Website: crate-barrel
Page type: account-selection
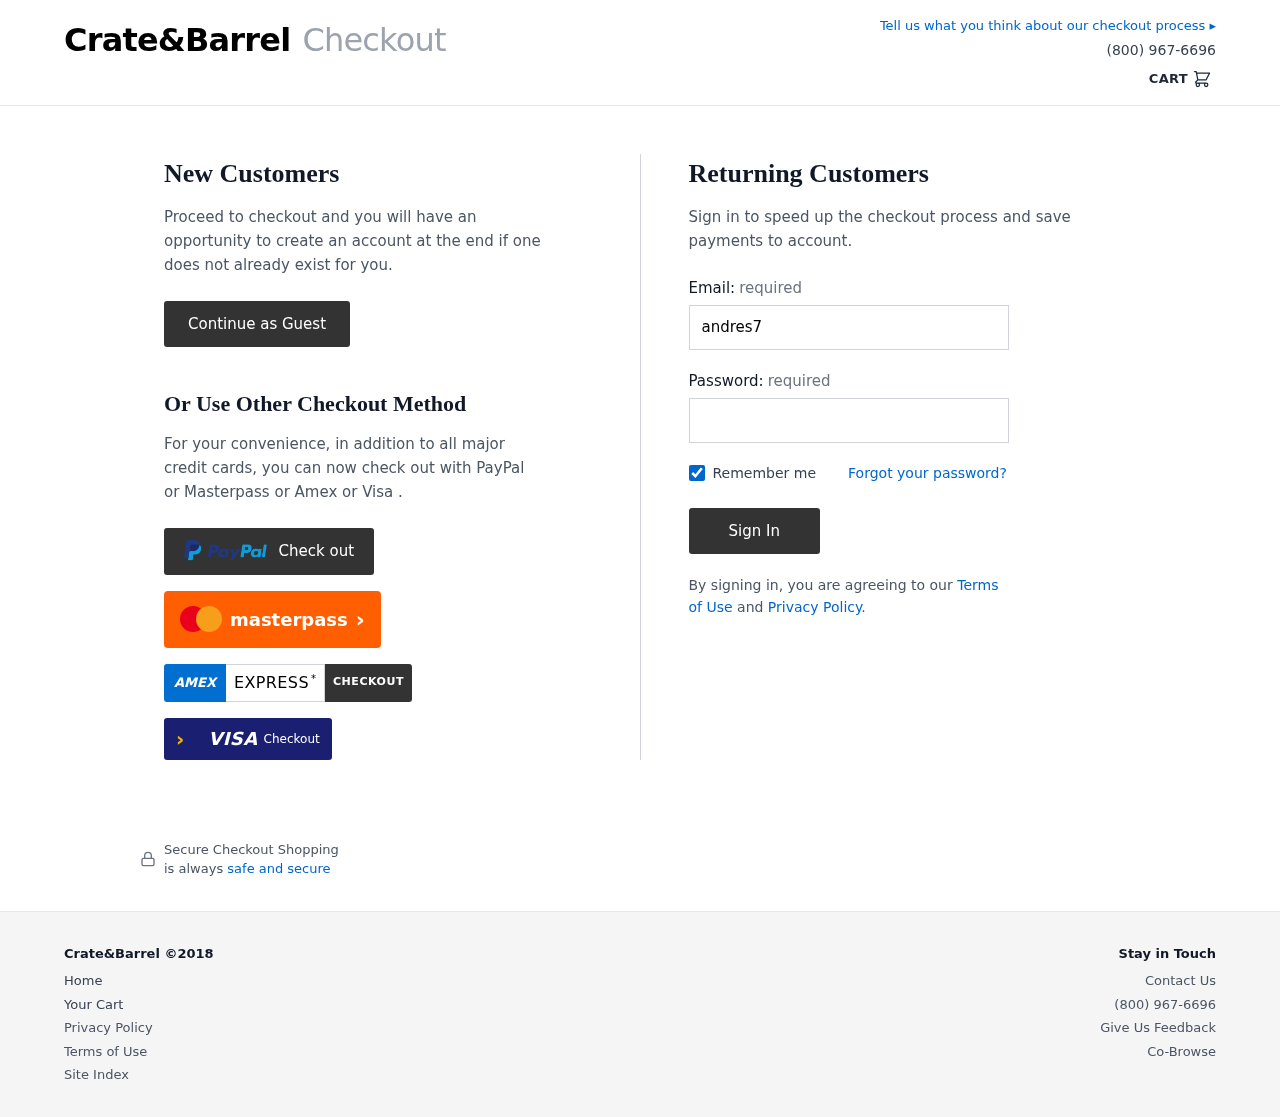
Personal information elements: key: PII_LOGIN_USERNAME
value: andres7647